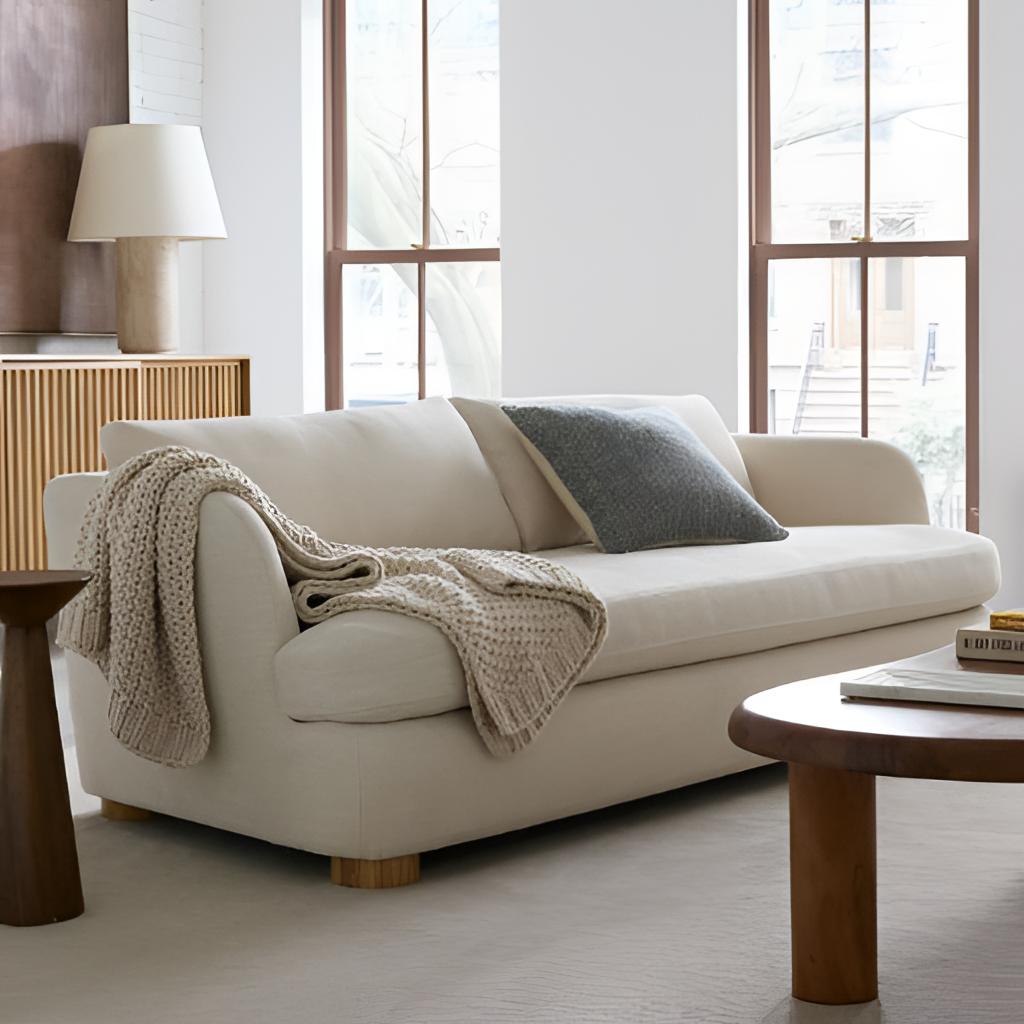
beige fabric sofa, living room, paint wallpaper, with solid pattern, contemporary, beige carpet flooring, with plain pattern